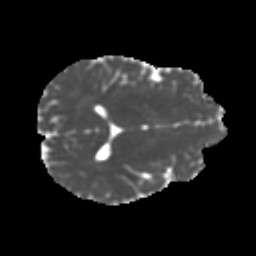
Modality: MD
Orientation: axial
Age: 16
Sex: male
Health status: ill
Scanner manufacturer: ge
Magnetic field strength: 3 T
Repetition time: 6.752 s
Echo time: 0.079 s